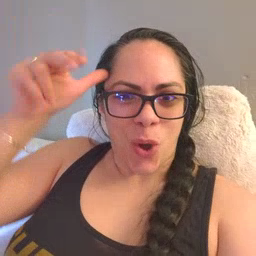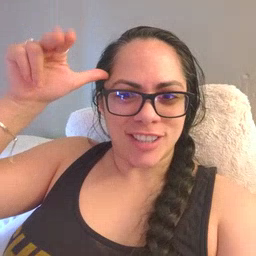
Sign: horse